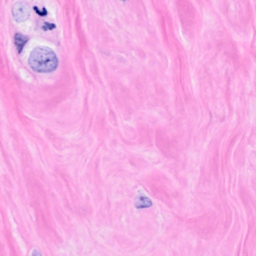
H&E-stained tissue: Breast